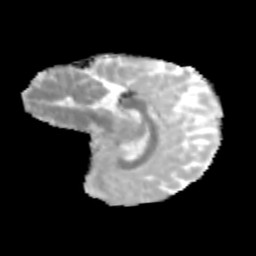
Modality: MD
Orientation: sagittal
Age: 11
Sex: male
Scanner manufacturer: siemens
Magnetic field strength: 3 T
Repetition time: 3.8 s
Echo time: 0.07 s